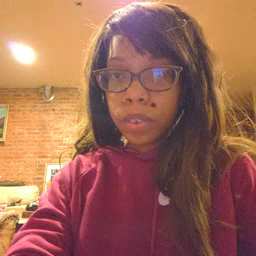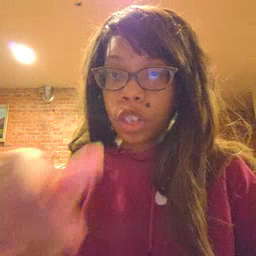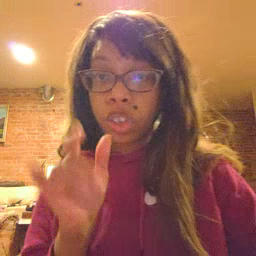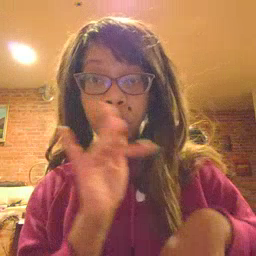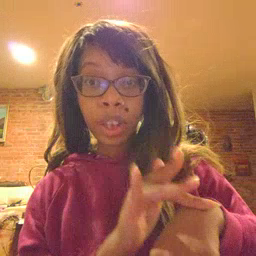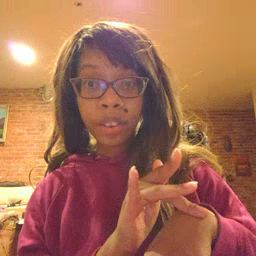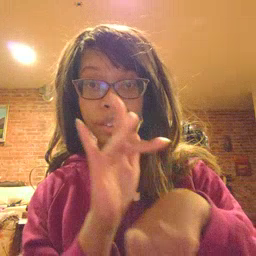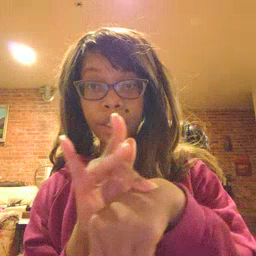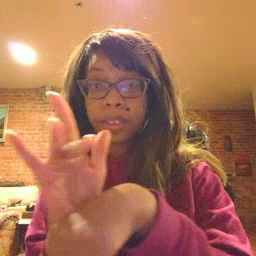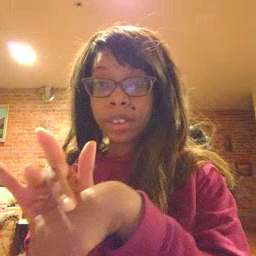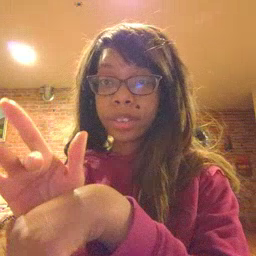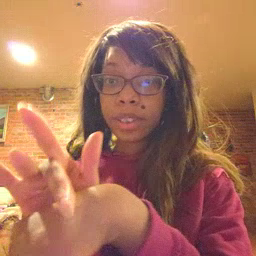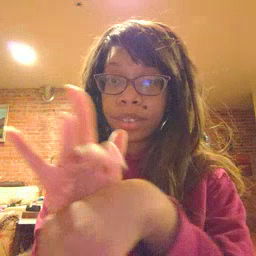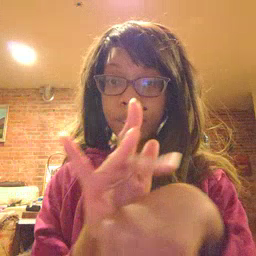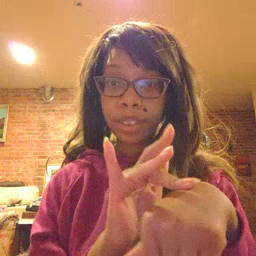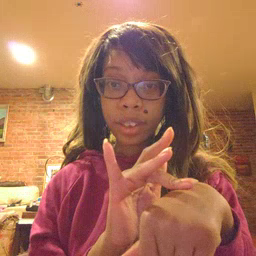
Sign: touch